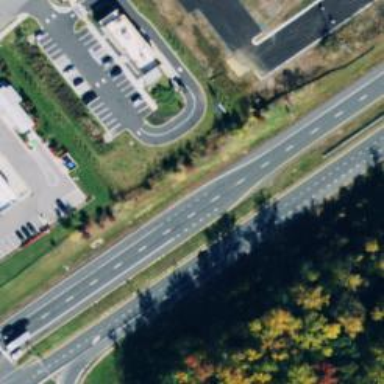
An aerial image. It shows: This image shows trunk highway that functions as expressway.